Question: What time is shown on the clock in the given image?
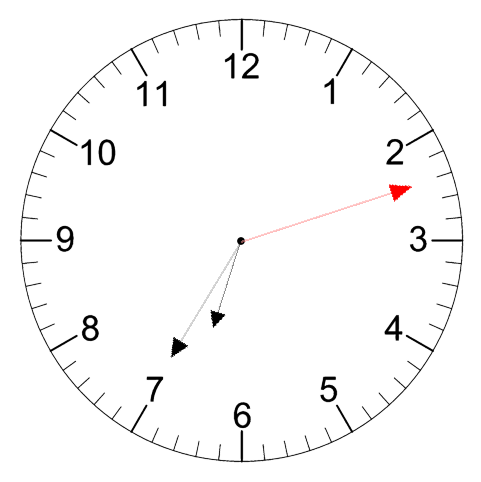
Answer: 06:35:12